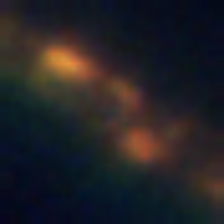
Taxon: Diatom_aggregate
Group: Diatoms